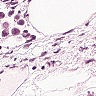
Metastatic tissue present: yes